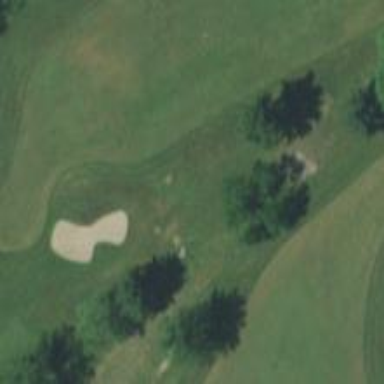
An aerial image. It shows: Area of rough grass used for golf.